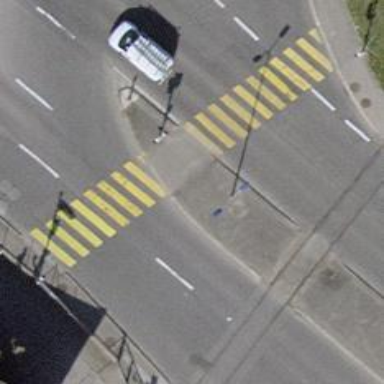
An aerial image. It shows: Traffic calming island.